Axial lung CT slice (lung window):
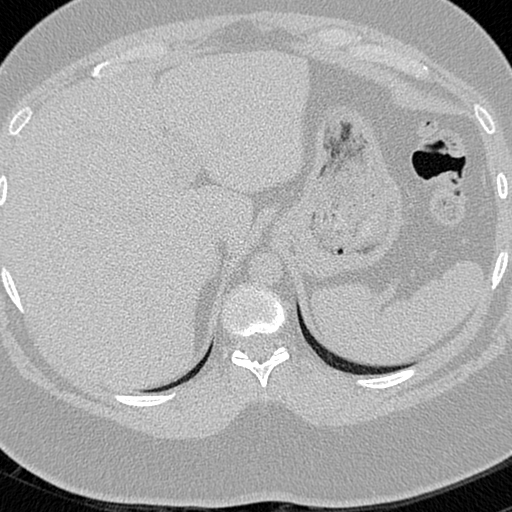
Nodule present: no